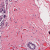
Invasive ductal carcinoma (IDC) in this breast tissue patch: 0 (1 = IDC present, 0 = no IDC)